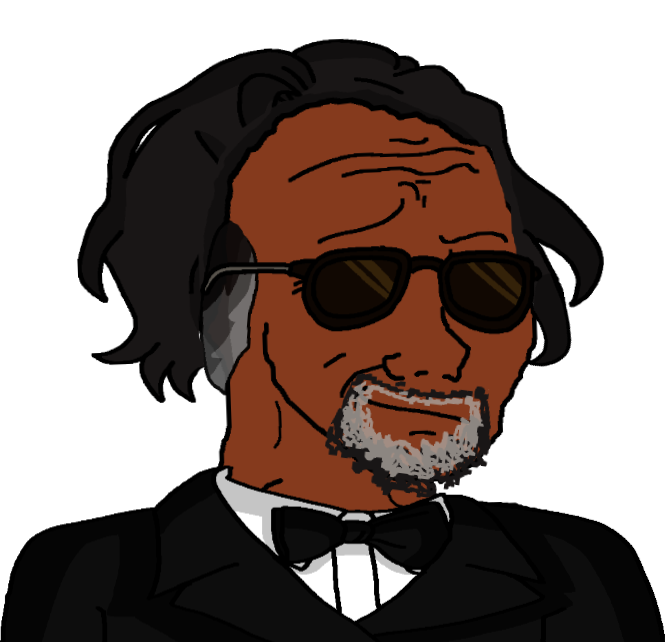
Label: 5_Blackjak